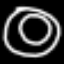
Label: donut